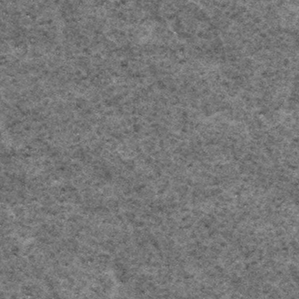
Label: frost